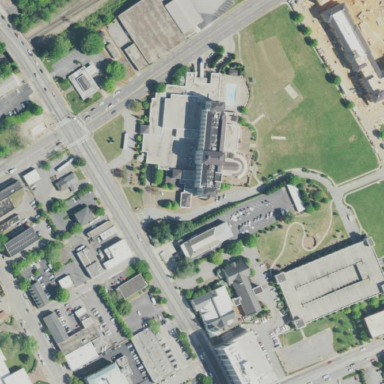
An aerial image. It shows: Hotel building.